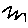
Label: zigzag